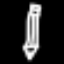
Label: pencil